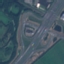
Land use / land cover class: Highway